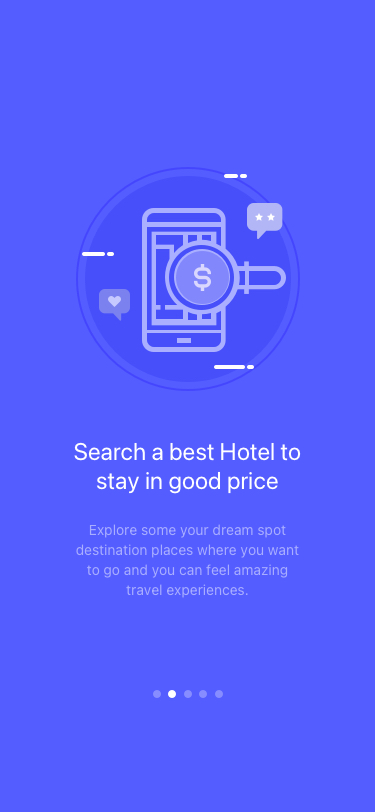
Text in this UI design:
Search a best Hotel to
stay in good price
Explore some your dream spot
destination places where you want
to go and you can feel amazing
travel experiences.